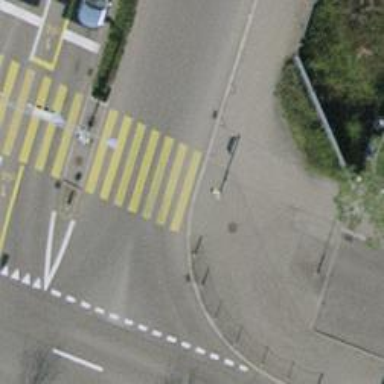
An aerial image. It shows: Secondary road with separate asphalt sidewalk.